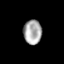
Tissue: skin
Cell type: Epithelial cells
Senescence score: 0.2458
Nuclear area (px): 434
Mean DAPI intensity: 168.889